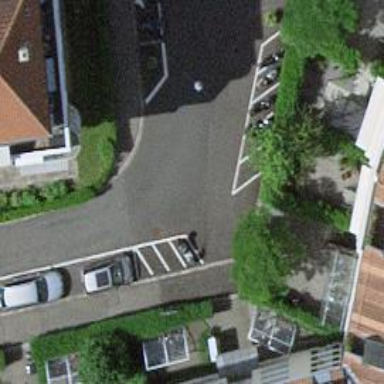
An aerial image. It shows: Living street with asphalt surface. There is sidewalk on the left side.